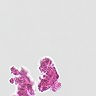
Metastatic tissue present: no